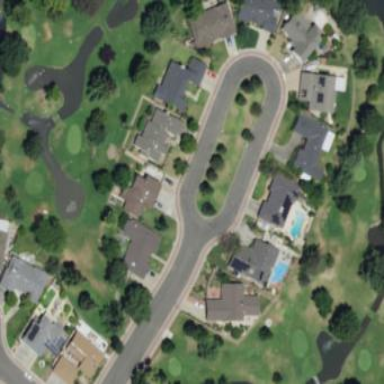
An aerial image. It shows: Golf course surrounded by greenery.